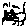
Label: cat